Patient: sex M, age 71
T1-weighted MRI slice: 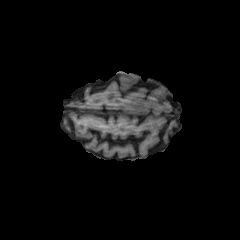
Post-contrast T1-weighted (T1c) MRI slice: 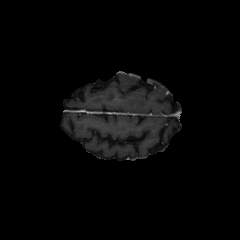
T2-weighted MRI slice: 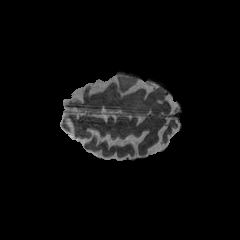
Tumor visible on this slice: yes
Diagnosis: Glioblastoma, IDH-wildtype
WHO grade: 4